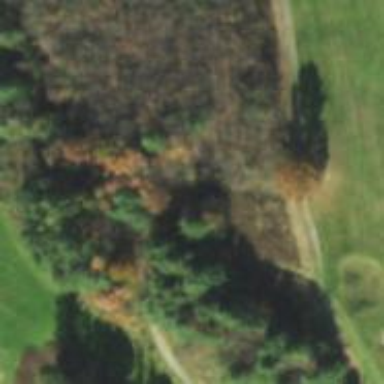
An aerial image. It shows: Path designated for golf carts.